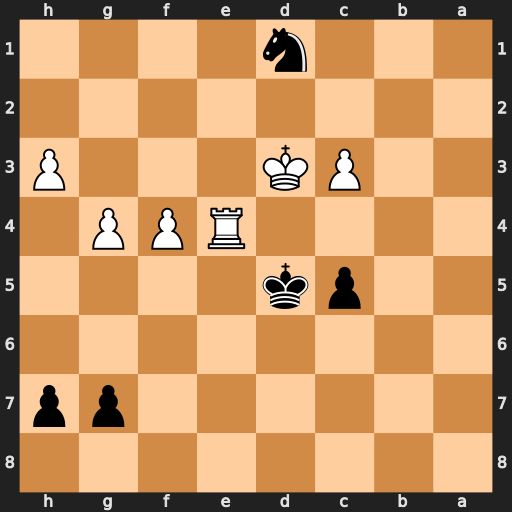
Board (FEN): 8/6pp/8/2pk4/4RPP1/2PK3P/8/3n4
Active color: b
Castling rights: -
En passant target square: -
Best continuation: c4+ Rxc4 Nb2+ Kc2 Nxc4